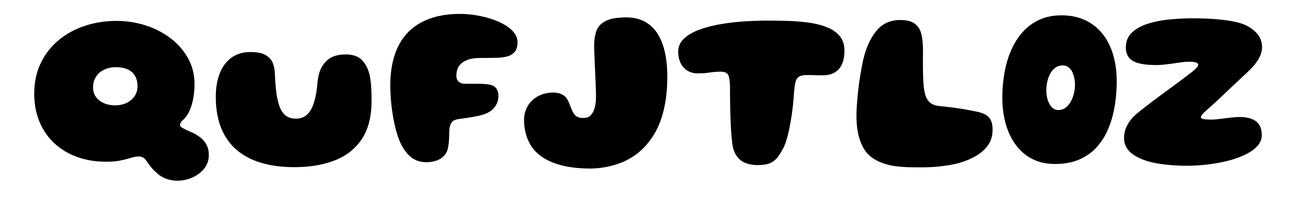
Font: Gluten_ExtraBold